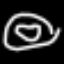
Label: donut